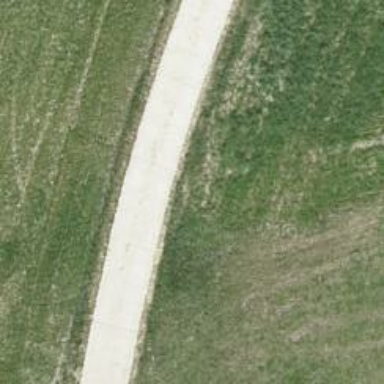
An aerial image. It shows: Well-maintained track road with grade 1 tracktype.